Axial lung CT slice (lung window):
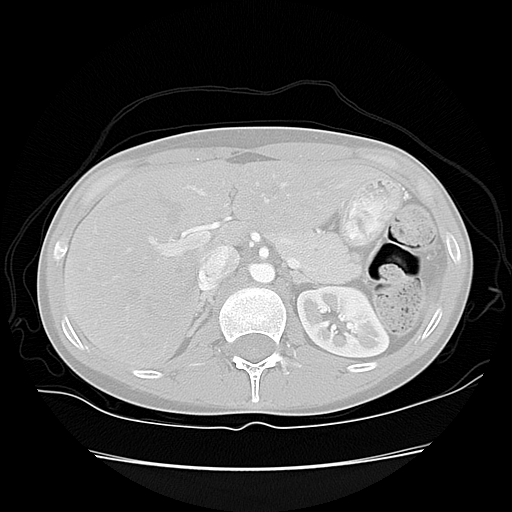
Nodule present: no